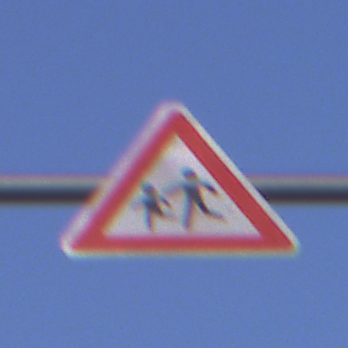
Verkehrszeichen: KinderRechts
Umgebung: Outdoor, Nature
Tageszeit: SunriseSunset
Wetter: Clear
Licht: Natural
Jahreszeit: NotSpecified
Kontrast: LowContrast